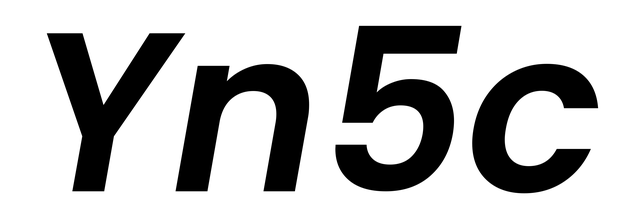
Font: Poppins-SemiBoldItalic